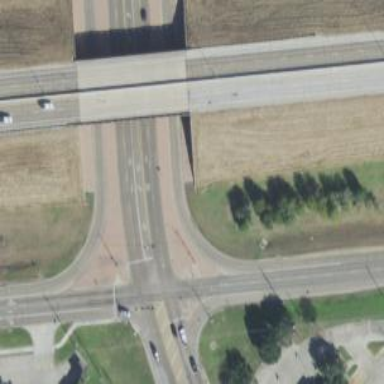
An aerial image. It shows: Secondary link road with turnaround junction.